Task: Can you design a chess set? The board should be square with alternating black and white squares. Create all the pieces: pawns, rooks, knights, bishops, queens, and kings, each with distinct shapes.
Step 1384:
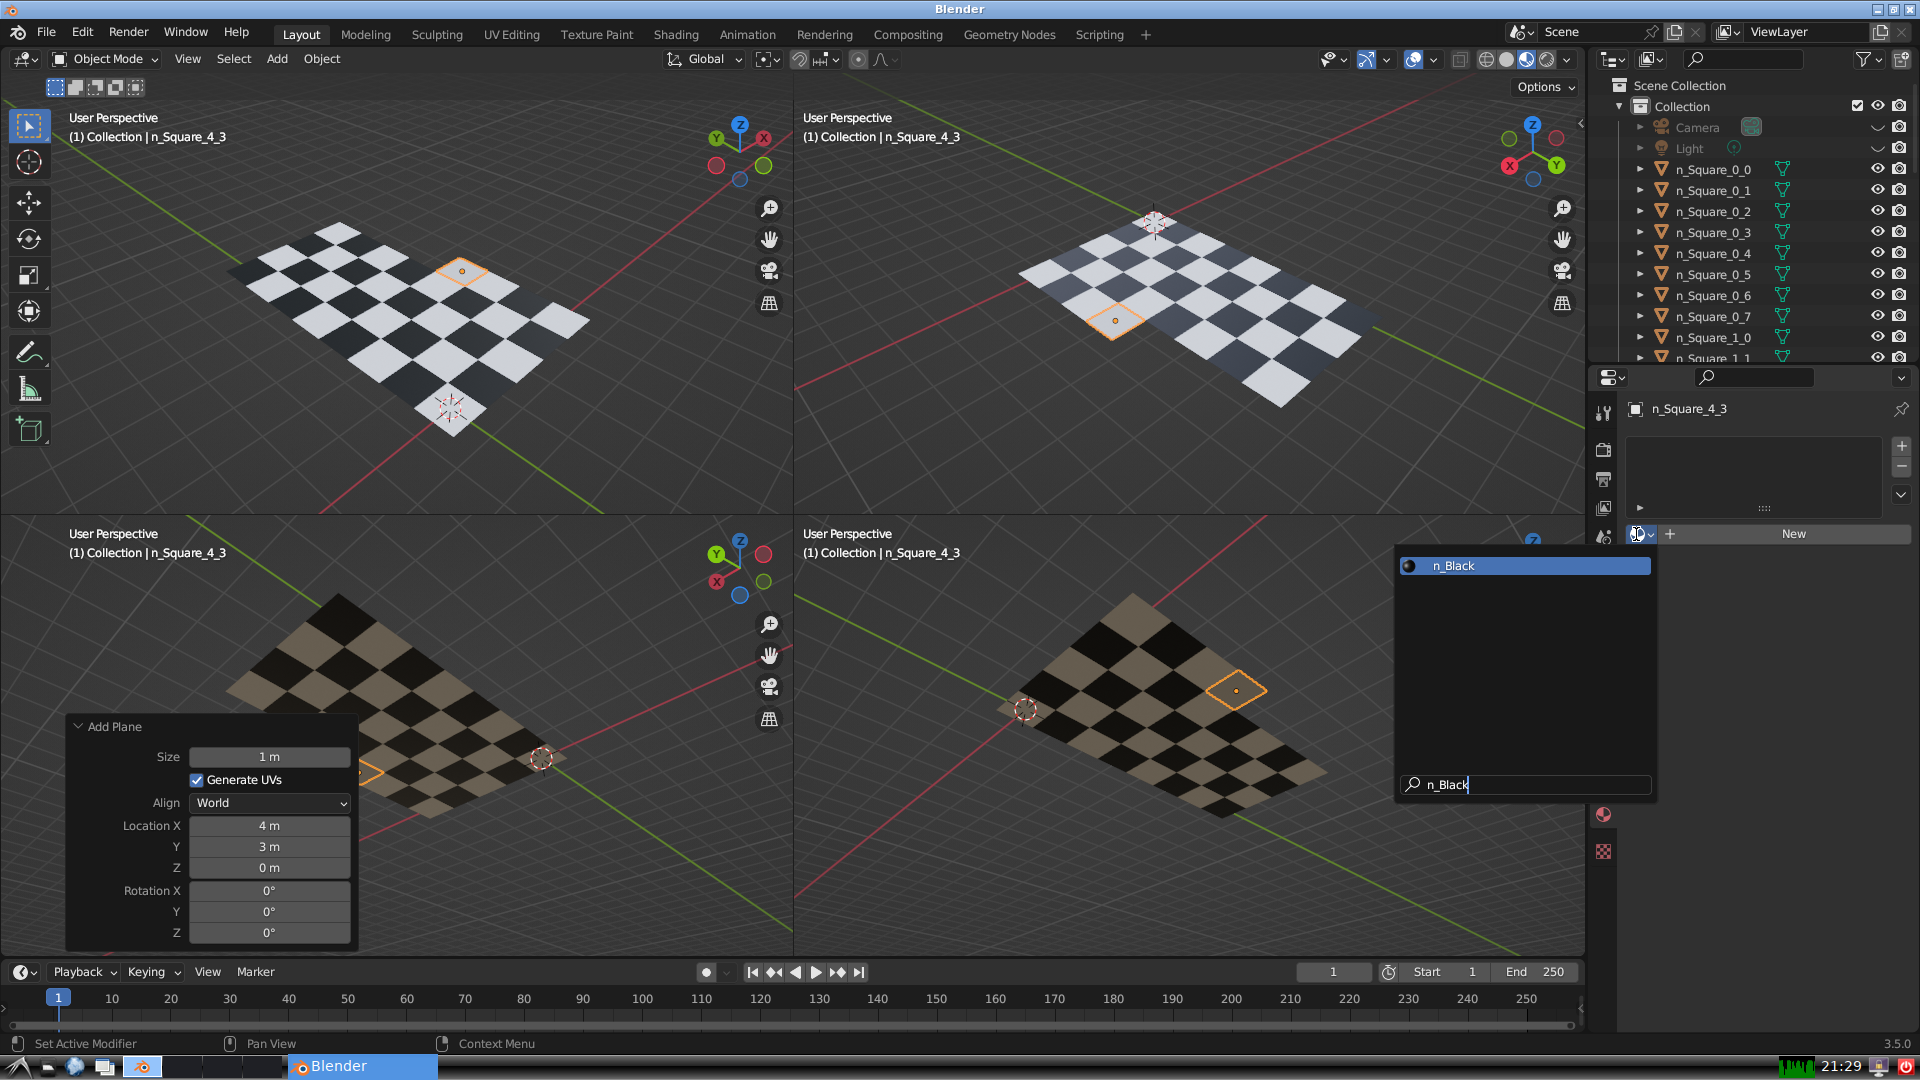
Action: {"key_press": ['Return']}